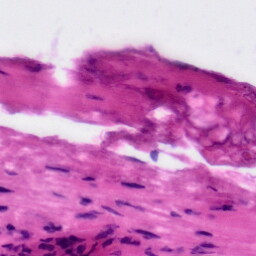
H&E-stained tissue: Tonsil